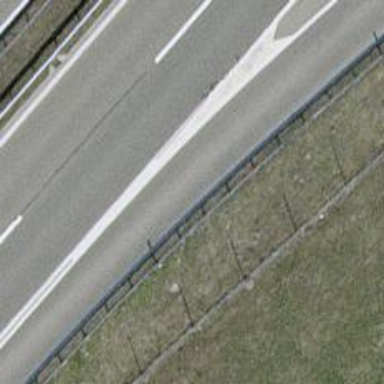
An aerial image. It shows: Asphalt motorway link.